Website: walmart
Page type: billing-address
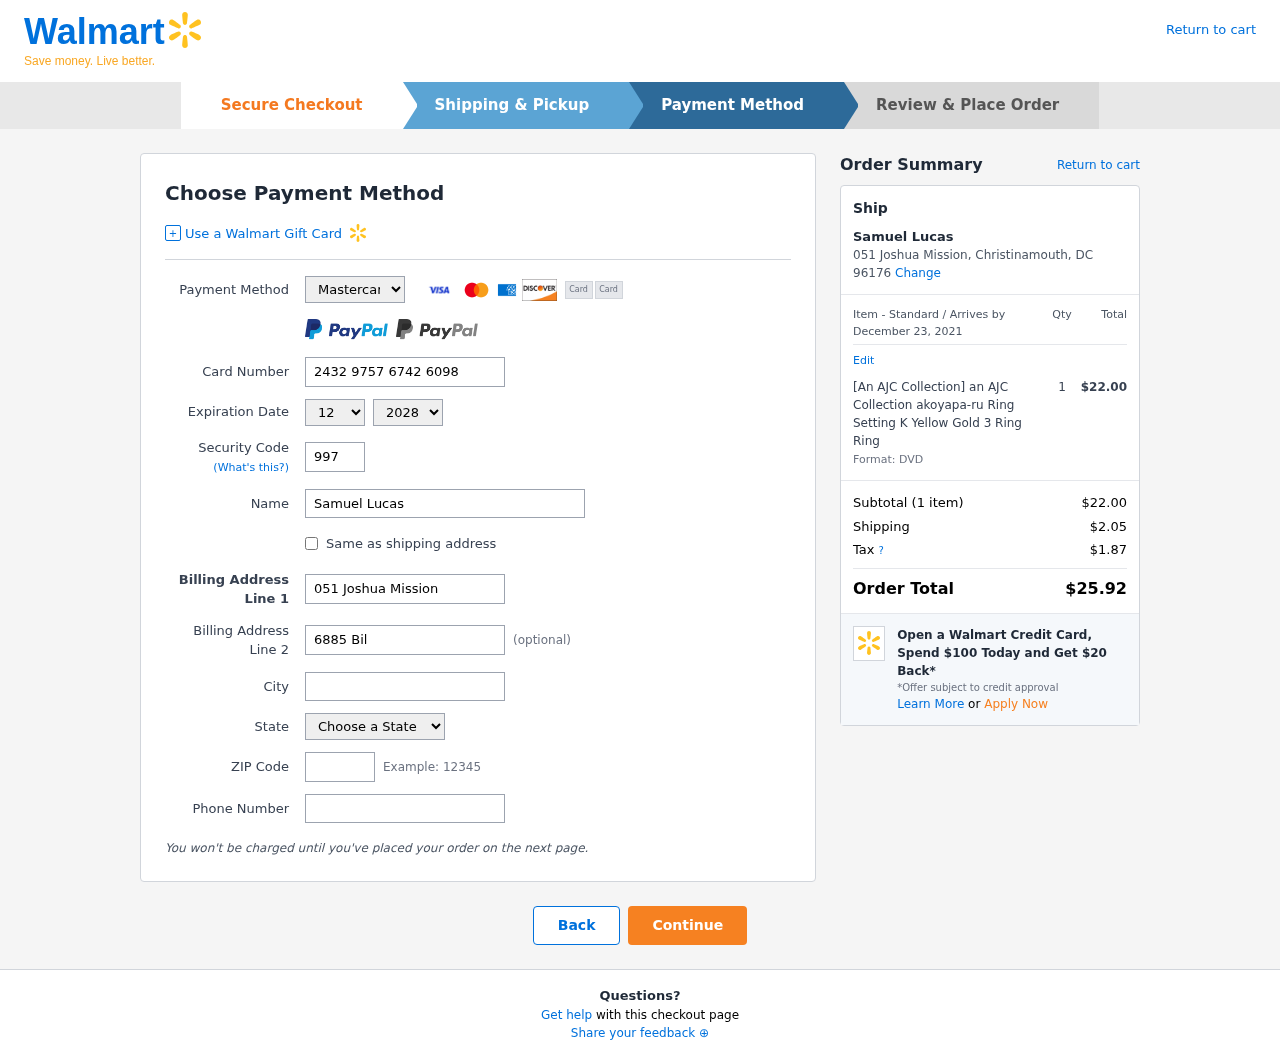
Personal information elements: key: PII_CARD_CVV
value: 997
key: PII_CARD_EXPIRY_MONTH
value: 12
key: PII_CARD_EXPIRY_YEAR
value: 28
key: PII_CARD_NUMBER
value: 2432 9757 6742 6098
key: PII_CARD_TYPE
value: Mastercard
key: PII_CITY
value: Christinamouth
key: PII_CITY_STATE_ZIP
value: Christinamouth, DC 96176
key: PII_FULLNAME
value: Samuel Lucas
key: PII_PHONE
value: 3683538341
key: PII_POSTCODE
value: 96176
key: PII_STATE
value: DC
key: PII_STREET
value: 051 Joshua Mission
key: PII_STREET2
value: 6885 Billy Plains
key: PII_FULLNAME2
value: Samuel Lucas
Product elements: key: PRODUCT1_NAME
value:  [An AJC Collection] an AJC Collection akoyapa-ru Ring Setting K Yellow Gold 3 Ring Ring
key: PRODUCT1_PRICE
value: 22
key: PRODUCT1_QUANTITY
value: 1
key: PRODUCT1_DESC
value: Format: DVD
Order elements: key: ORDER_DELIVERY_DATE
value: December 23, 2021
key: ORDER_NUM_ITEMS
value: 1
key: ORDER_SUBTOTAL
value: $22.00
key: ORDER_SHIPPING_COST
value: $2.05
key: ORDER_TAX
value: $1.87
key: ORDER_TOTAL
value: $25.92